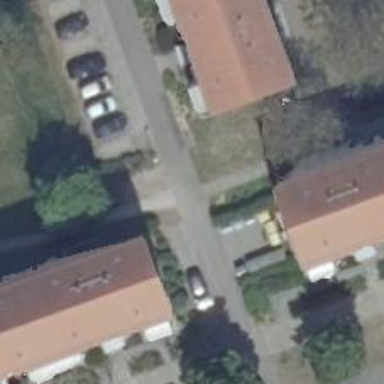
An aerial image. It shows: Asphalt road in living street.